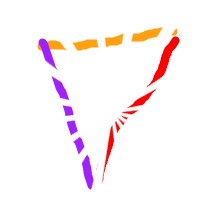
Shape: triangle